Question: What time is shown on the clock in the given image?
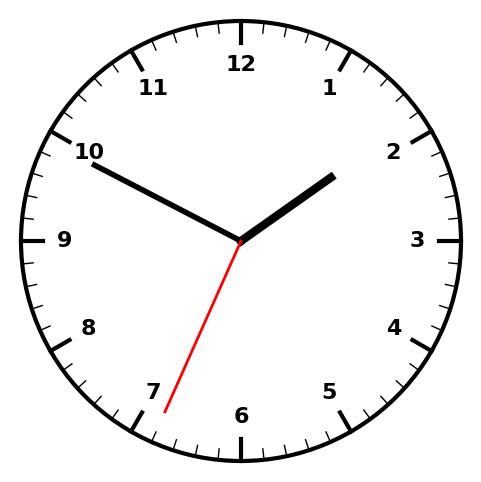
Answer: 01:49:34